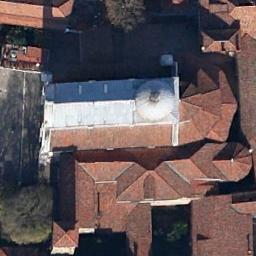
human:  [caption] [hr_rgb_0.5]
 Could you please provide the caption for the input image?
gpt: The church with a tower and the rest of the church has a cross-shaped orange roof .

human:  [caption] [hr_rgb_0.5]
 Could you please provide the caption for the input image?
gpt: This is a church with a white roof like an umbrella .

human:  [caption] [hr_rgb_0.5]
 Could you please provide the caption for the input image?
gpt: A cathedral with an orange roof, A white dome on the main house in the middle of the church, And several trees around .

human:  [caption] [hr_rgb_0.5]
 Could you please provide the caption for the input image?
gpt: The church with a white roof is surrounded by many red buildings .

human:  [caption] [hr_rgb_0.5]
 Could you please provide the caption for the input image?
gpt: The church is surrounded by red houses .